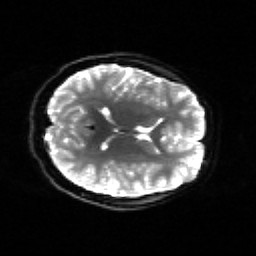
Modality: sbref
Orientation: axial
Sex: female
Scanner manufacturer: siemens
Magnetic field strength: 3 T
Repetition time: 5 s
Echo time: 0.071 s